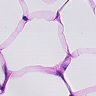
Metastatic tissue present: no